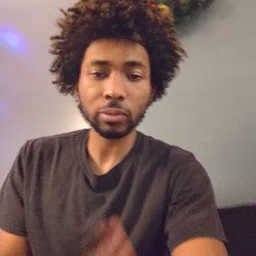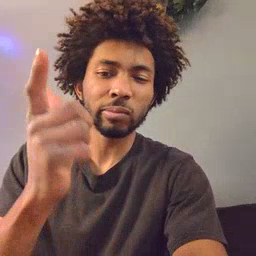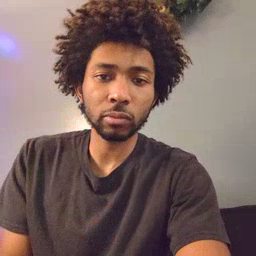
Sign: later